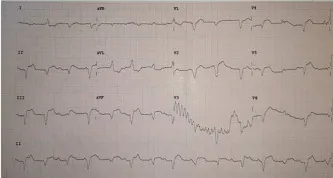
(C) Sinus rhythm with Q waves (red arrow) in the anterior and inferior leads on day 7 of hospitalization.
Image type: electrography (ekg)